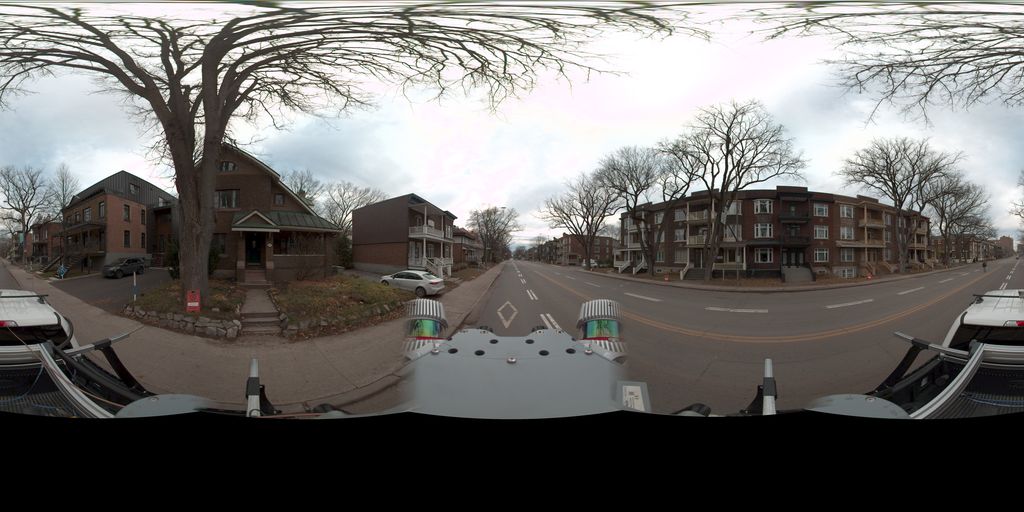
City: quebec_city